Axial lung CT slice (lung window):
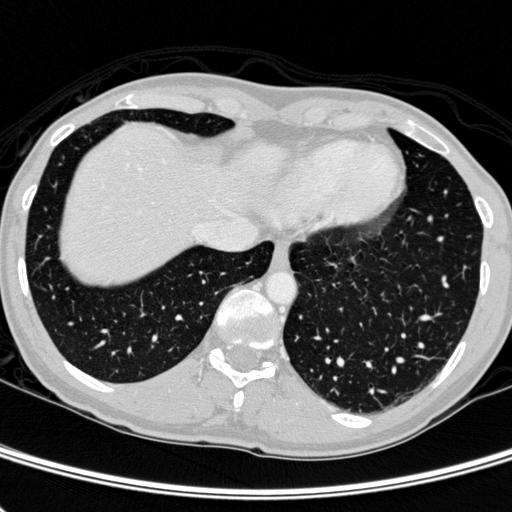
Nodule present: no